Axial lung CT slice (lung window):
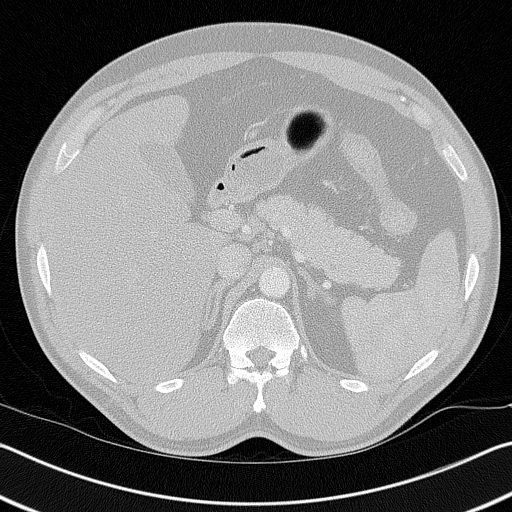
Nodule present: no